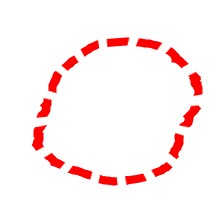
Shape: circle